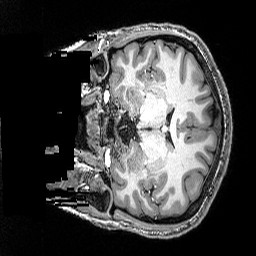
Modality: T1w
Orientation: coronal
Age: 20
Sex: female